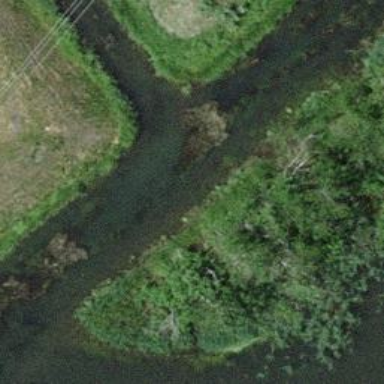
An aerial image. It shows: Drain that serves as waterway.